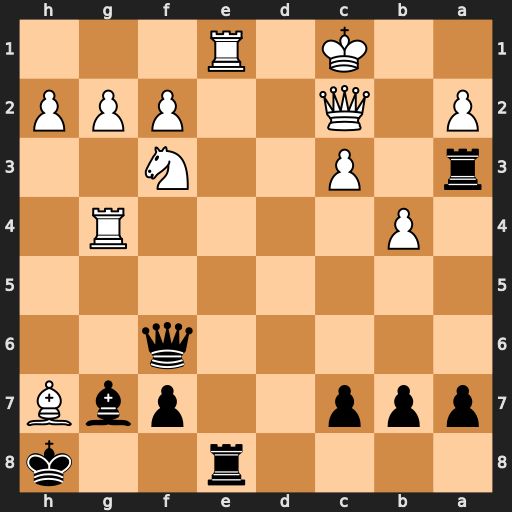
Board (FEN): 4r2k/ppp2pbB/5q2/8/1P4R1/r1P2N2/P1Q2PPP/2K1R3
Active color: b
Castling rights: -
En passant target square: -
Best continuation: Rxe1+ Nxe1 Rxc3 Kd1 Rxc2